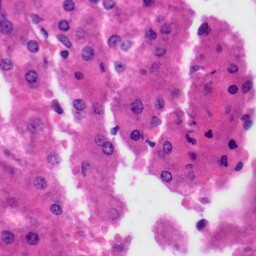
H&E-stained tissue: Liver